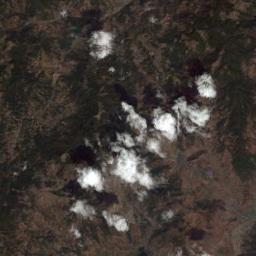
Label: cloud